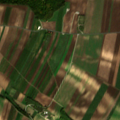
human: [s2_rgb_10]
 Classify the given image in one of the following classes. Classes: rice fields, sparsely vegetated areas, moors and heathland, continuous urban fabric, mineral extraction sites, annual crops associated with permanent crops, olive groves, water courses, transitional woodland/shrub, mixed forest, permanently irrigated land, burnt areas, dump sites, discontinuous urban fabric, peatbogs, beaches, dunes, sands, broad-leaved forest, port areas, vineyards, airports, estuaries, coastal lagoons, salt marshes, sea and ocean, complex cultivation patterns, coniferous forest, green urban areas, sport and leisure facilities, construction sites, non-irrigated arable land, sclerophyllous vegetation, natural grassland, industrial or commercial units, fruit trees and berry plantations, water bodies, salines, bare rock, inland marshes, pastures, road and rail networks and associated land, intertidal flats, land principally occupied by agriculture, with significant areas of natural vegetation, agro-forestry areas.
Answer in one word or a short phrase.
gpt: non-irrigated arable land, vineyards, land principally occupied by agriculture, with significant areas of natural vegetation, broad-leaved forest